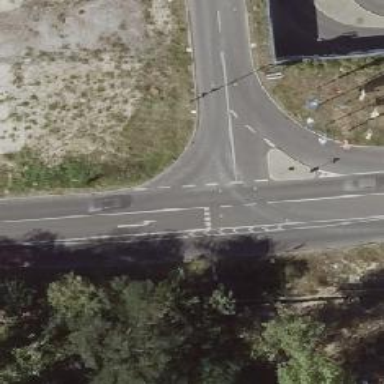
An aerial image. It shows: Road with "give way" sign.